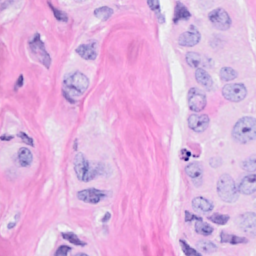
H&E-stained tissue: Breast